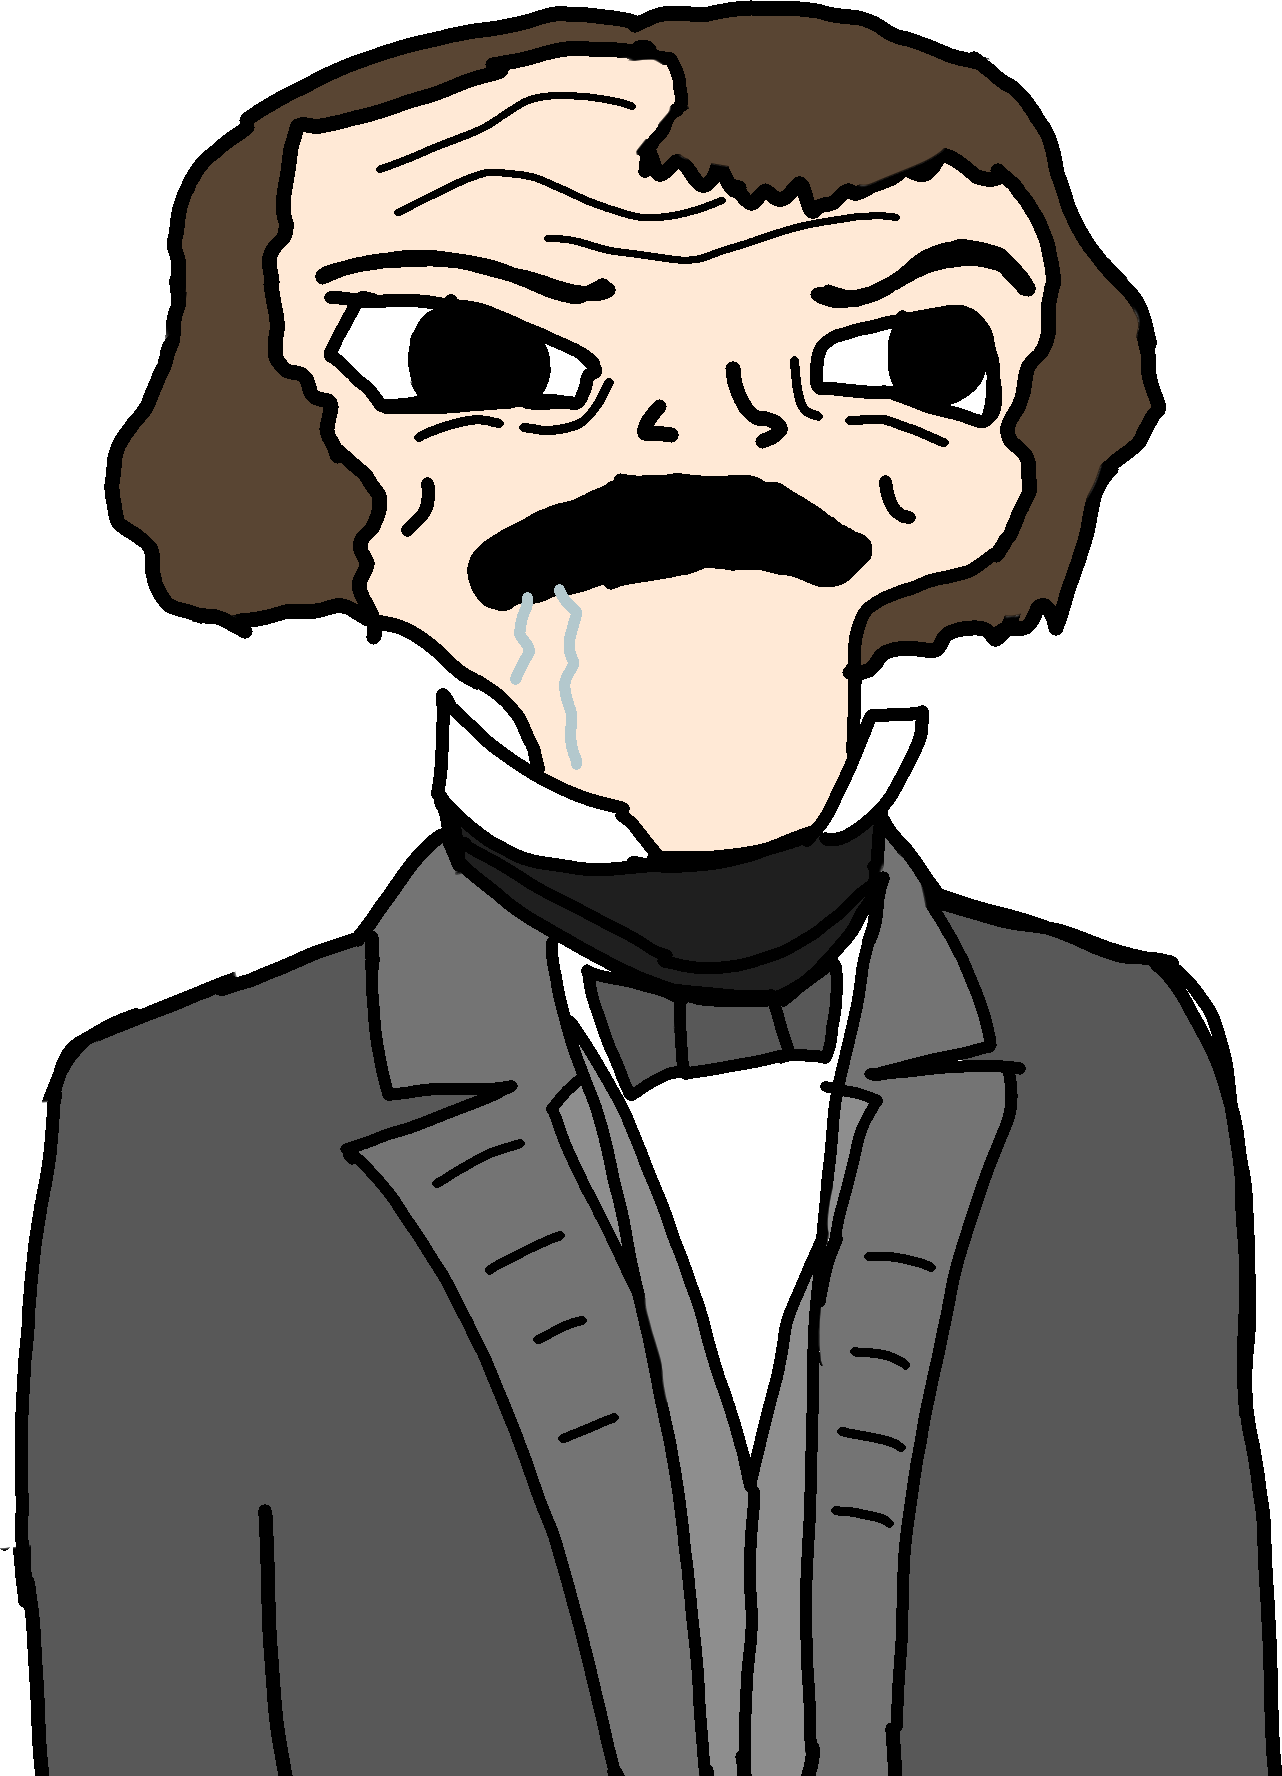
Label: 5_Brainlet